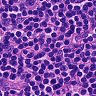
Metastatic tissue present: no